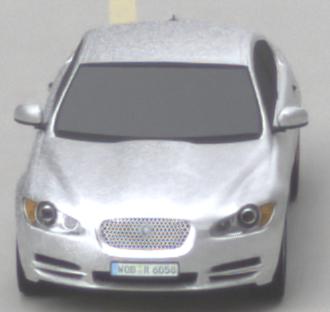
Make: Jaguar
Model: XF 3.0 V6
Detailed model: XF (X250) Limousine
Model produced from: 2010/02
Model produced until: 2010/10
Doors: 4
Color: white
Road condition: dry road
Daytime: midday
Contrast: low contrast